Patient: sex M, age 71
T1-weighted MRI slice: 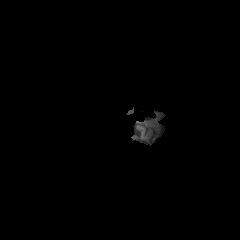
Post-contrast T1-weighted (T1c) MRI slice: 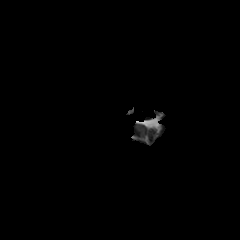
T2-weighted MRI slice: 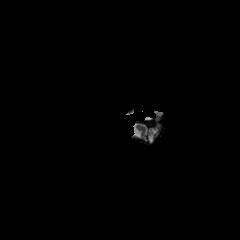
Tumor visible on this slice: no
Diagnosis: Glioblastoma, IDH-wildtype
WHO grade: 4